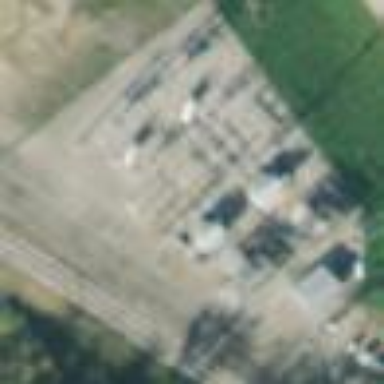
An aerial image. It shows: Power substation.